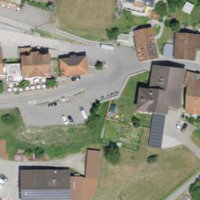
EUNIS habitat code: 55
Species observed at this site:
Corvus corone
Anthus trivialis
Emberiza citrinella
Sylvia borin
Dendrocopos major
Apis mellifera
Buteo buteo
Jynx torquilla
Sylvia atricapilla
Muscicapa striata
Phylloscopus collybita
Pernis apivorus
Carduelis citrinella
Erithacus rubecula
Cuculus canorus
Pica pica
Certhia familiaris
Sitta europaea
Phoenicurus ochruros
Phoenicurus phoenicurus
Picus viridis
Falco tinnunculus
Corvus corax
Periparus ater
Accipiter nisus
Linaria cannabina
Sturnus vulgaris
Passer domesticus
Fringilla coelebs
Lanius collurio
Carduelis carduelis
Columba palumbus
Turdus merula
Tachymarptis melba
Saxicola rubetra
Emberiza cia
Parus major
Hirundo rustica
Upupa epops
Milvus milvus
Turdus pilaris
Regulus regulus
Coccothraustes coccothraustes
Aquila chrysaetos
Motacilla alba
Delichon urbicum